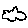
Label: cloud